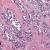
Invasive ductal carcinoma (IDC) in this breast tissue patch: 1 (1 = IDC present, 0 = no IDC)